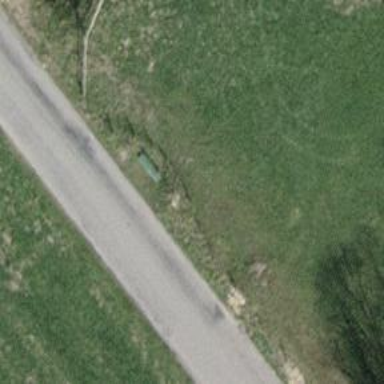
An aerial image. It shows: Bench for seating.